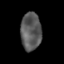
Tissue: skin
Cell type: Epithelial cells
Senescence score: 0.2718
Nuclear area (px): 761
Mean DAPI intensity: 89.537